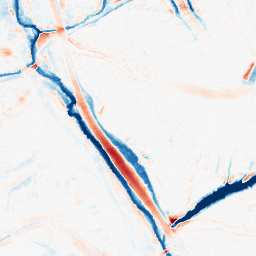
Category: morphological
Decomposition family: morphological
Decomposition parameters: operation: average
size: 10
Upsampling method: sinc_hamming
Upsampling parameters: scale: 2
kernel_size: 8
Upsampling scale: 2